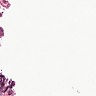
Metastatic tissue present: no